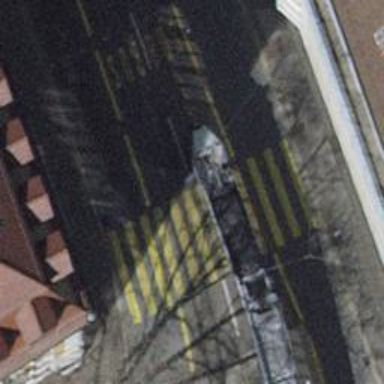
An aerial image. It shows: Uncontrolled zebra crossing with zebra markings.